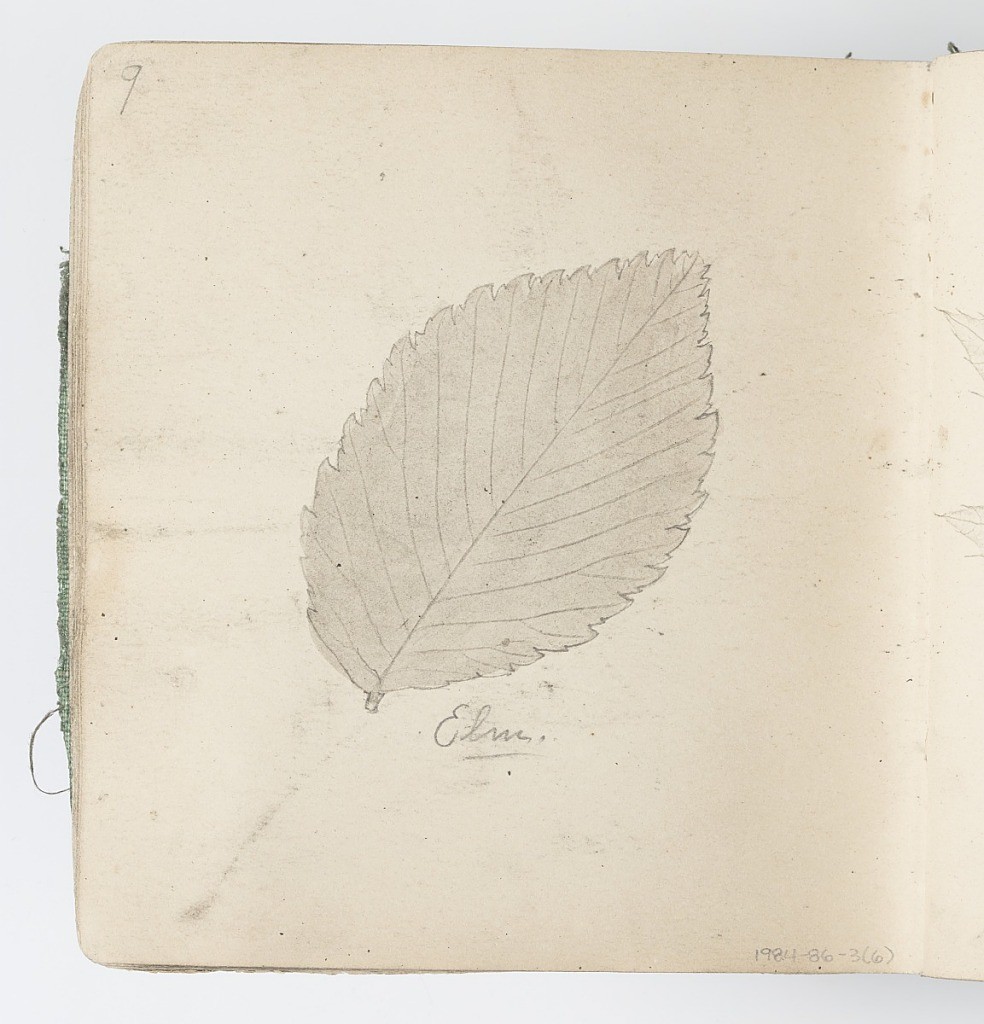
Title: Sketchbook Page: Elm Leaf
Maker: Kenyon Cox, American, 1856–1919
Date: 1874
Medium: Graphite on paper
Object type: Sketchbook folio
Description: Sketch of an elm leaf.